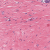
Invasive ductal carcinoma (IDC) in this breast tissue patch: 0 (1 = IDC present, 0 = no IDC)